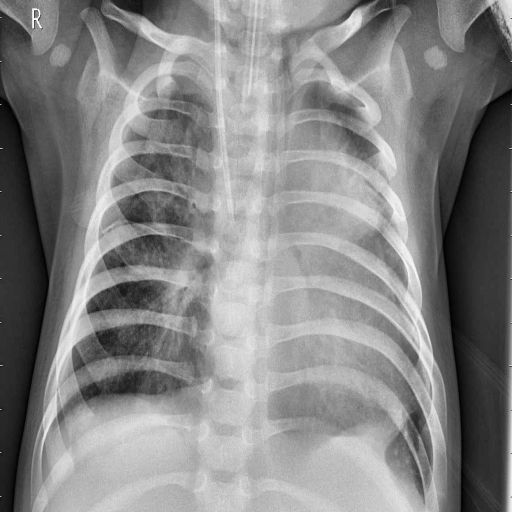
Finding: PNEUMONIA